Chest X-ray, PA view. Patient: 52 years old, sex M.
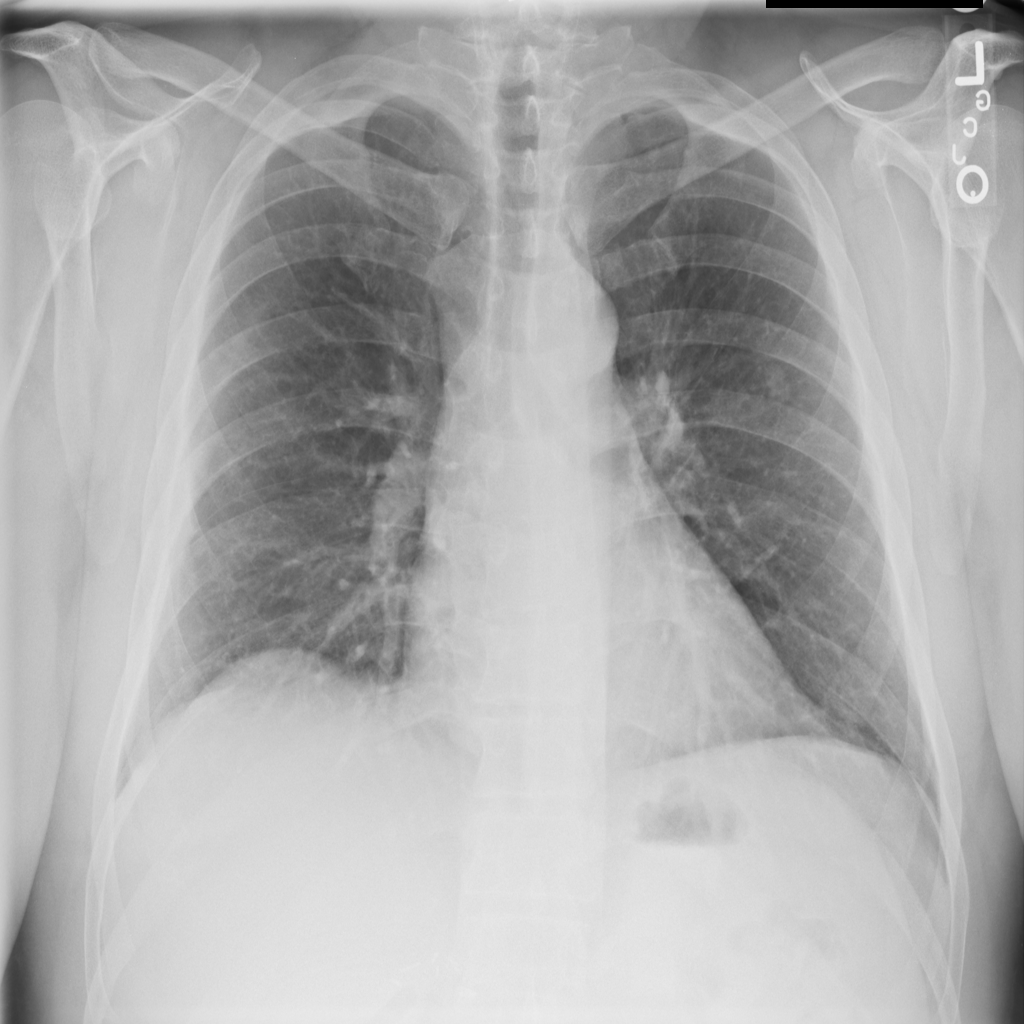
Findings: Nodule